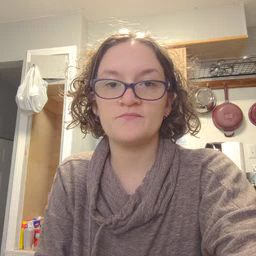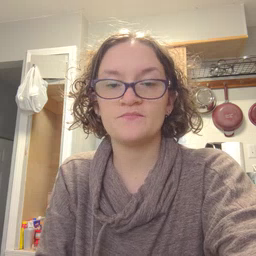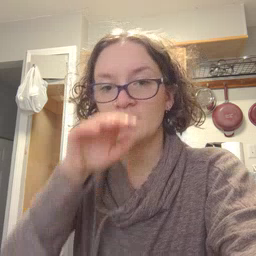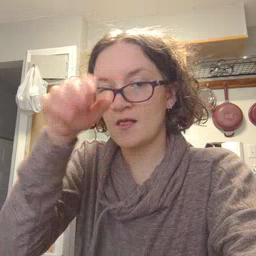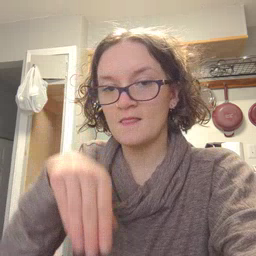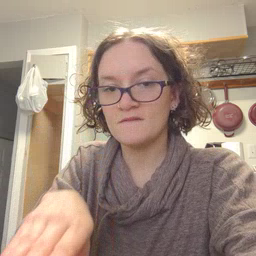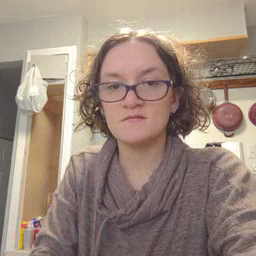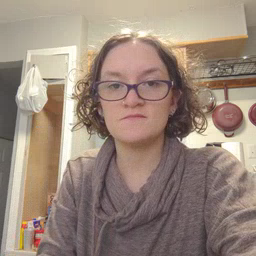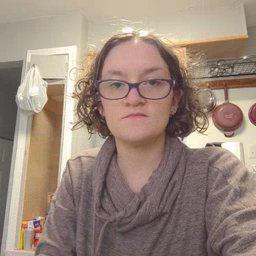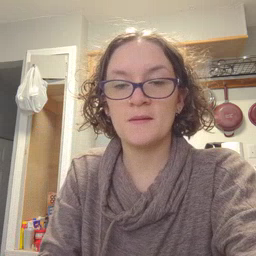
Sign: elephant